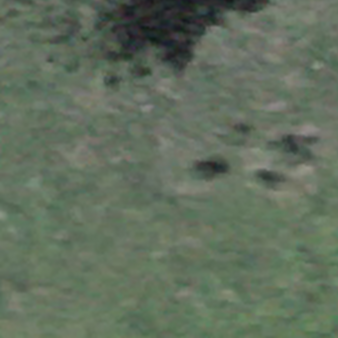
Label: other